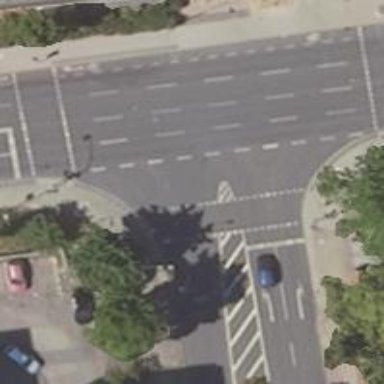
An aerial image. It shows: Crossing with traffic signals.